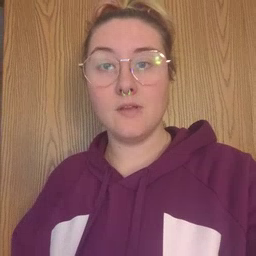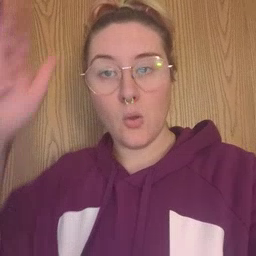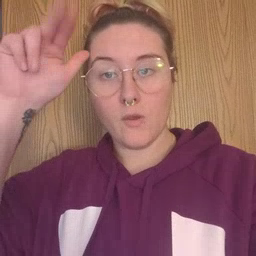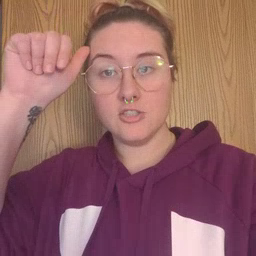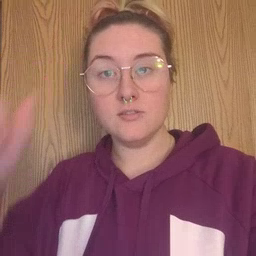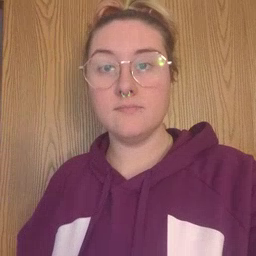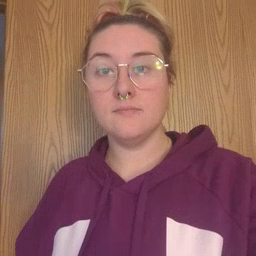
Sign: horse